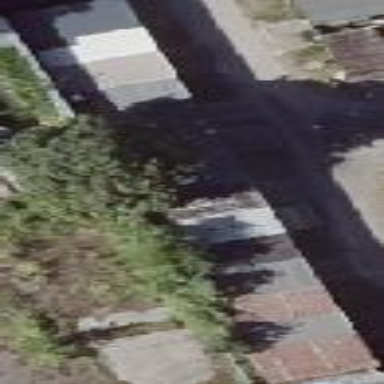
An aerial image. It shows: Group of garages.